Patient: sex M, age 65
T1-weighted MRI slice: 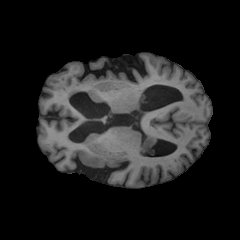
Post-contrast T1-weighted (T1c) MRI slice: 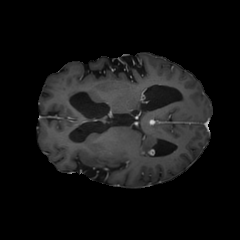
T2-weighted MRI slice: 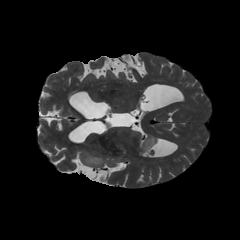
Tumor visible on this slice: yes
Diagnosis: Glioblastoma, IDH-wildtype
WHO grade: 4